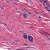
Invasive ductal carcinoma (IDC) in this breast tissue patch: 0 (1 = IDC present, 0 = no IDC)